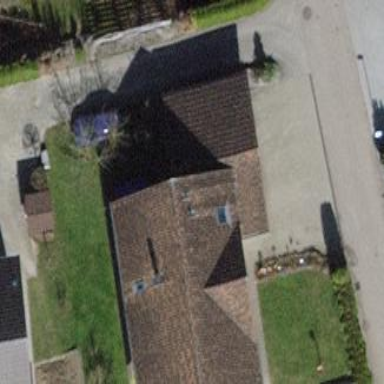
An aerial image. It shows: Garage building.